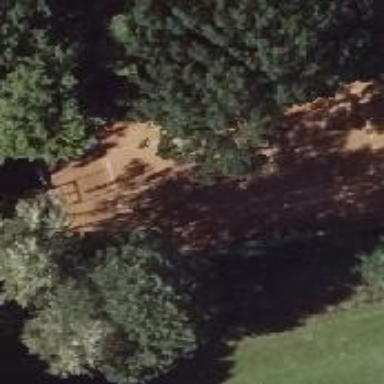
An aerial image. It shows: Clay tennis court pitch.